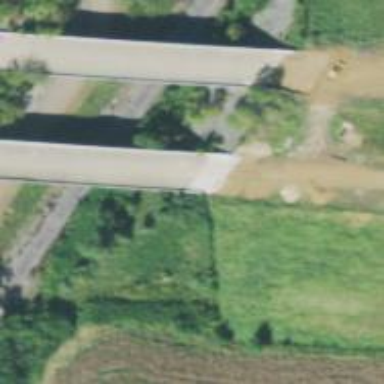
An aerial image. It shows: There is bridge in the image.